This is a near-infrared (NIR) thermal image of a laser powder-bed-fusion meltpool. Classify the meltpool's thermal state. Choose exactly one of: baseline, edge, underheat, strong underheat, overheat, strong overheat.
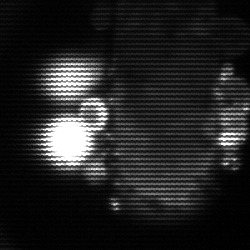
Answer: strong underheat